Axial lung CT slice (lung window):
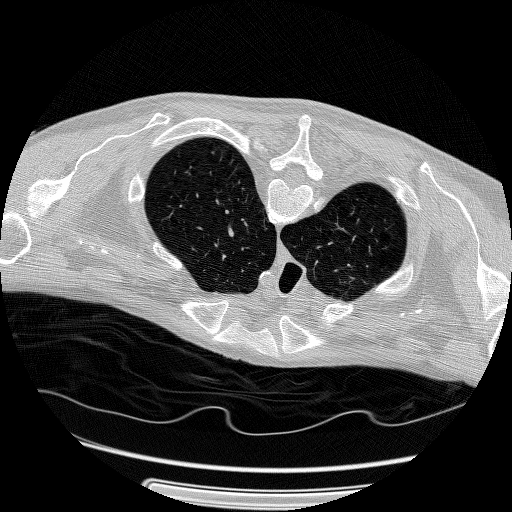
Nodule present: no